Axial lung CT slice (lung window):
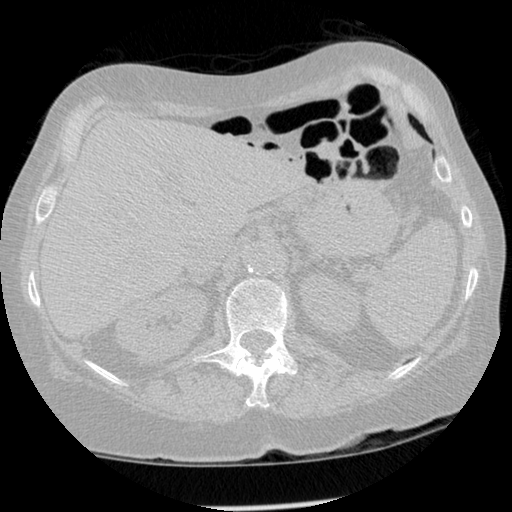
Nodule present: no